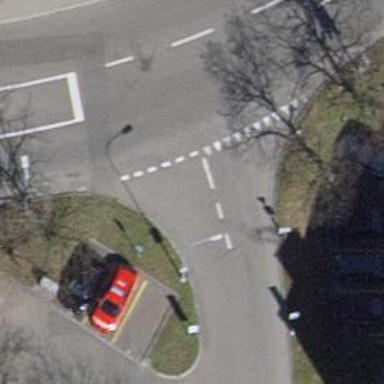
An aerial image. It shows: Road with "give way" sign.